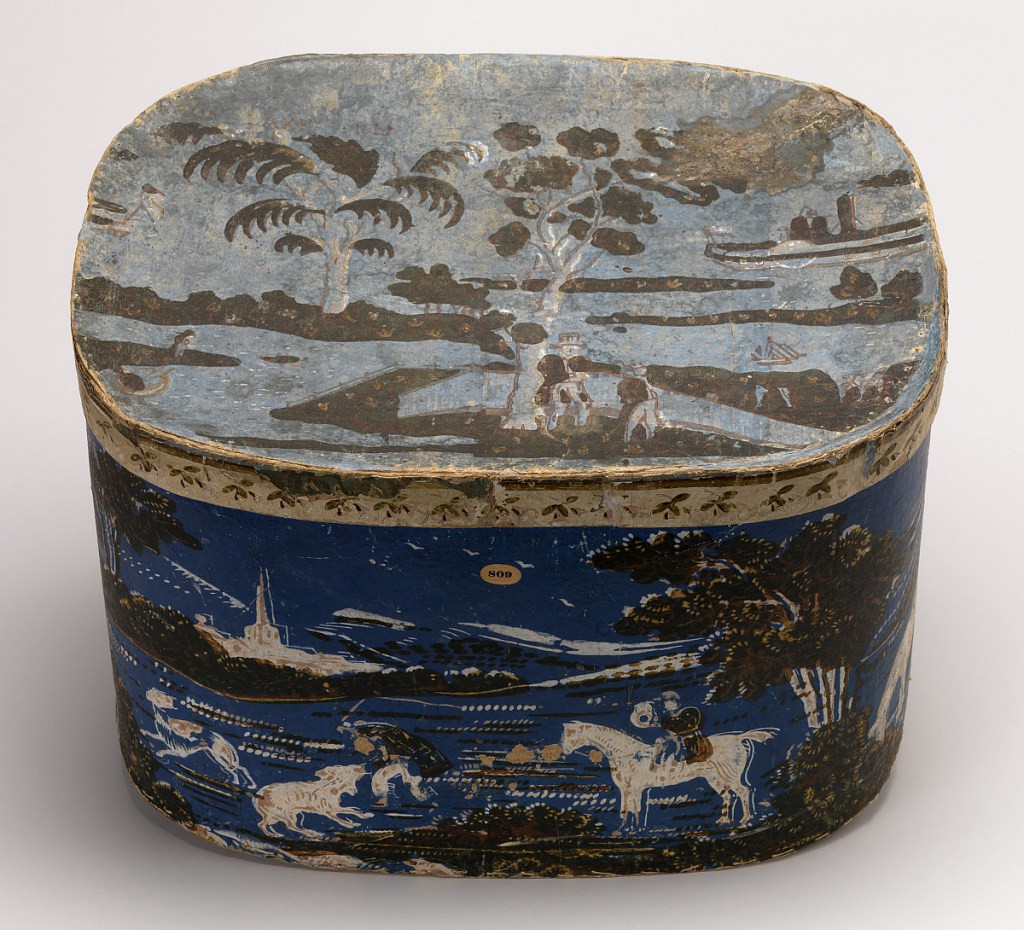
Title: Port of Buffalo on Lake Erie
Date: ca. 1830
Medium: Block-printed on handmade paper, pasteboard support
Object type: Bandbox and lid
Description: Hunting scene with men, horses and dogs, on bottom sides. On lid, terrace overlooking a river, on which is a steamboat. The lid is the Port of Buffalo. Printed in dark green, yellow and white on dark blue field.